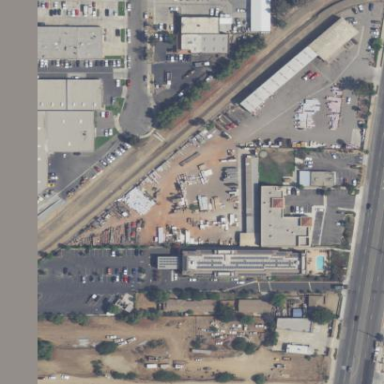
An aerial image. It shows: Retail area.